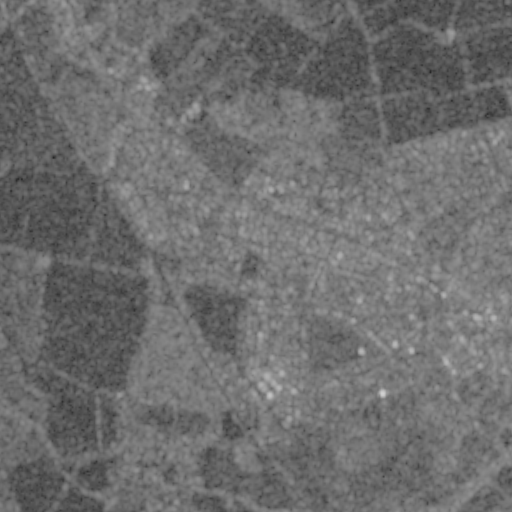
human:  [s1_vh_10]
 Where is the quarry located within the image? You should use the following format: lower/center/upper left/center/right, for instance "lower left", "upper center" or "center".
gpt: The quarry is located in the upper center of the image.
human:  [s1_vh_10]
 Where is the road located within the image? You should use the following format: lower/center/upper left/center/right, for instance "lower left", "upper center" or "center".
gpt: There is no road in the image.

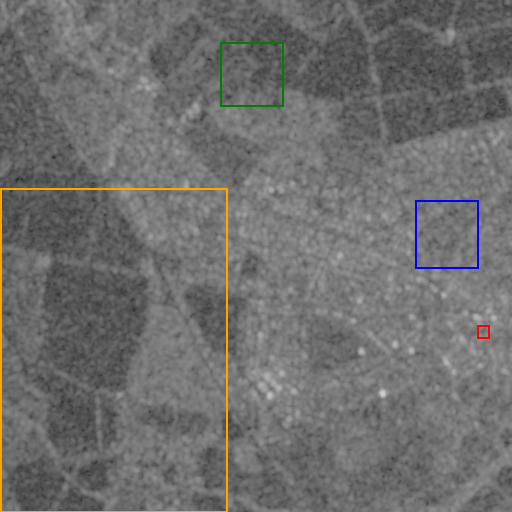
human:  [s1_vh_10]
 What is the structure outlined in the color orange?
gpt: The structure outlined in orange is a crop field.
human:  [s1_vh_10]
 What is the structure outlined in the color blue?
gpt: The structure outlined in blue is a park.
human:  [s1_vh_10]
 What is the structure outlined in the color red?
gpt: The structure outlined in red is a parking lot.
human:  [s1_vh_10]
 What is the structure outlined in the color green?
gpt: The structure outlined in green is a quarry.
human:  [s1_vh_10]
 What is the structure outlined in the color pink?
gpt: There is no pink outline.